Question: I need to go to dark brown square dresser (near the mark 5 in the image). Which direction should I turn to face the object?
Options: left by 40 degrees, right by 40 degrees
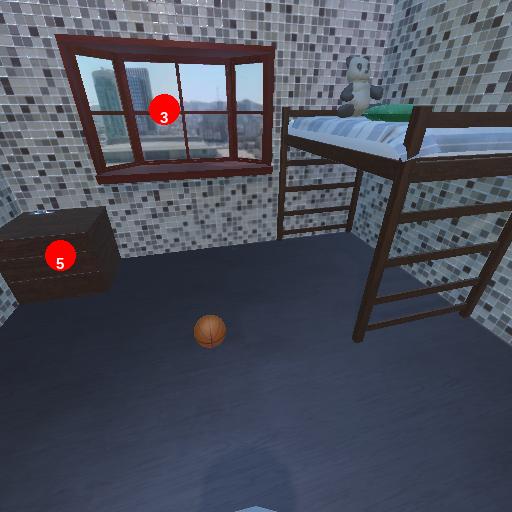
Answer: left by 40 degrees